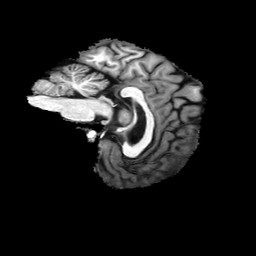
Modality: T1w
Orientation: sagittal
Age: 35
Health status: healthy
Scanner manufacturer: philips
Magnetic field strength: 3 T
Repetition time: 0.00781 s
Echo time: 0.003591 s